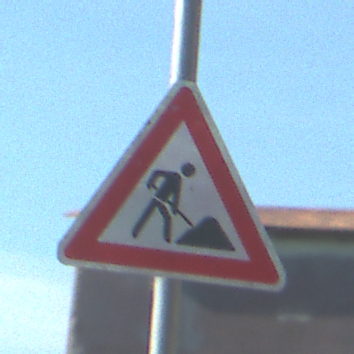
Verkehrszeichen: Arbeitsstelle
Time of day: MorningAfternoon
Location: Outdoor (Suburban)
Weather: Clear
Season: NotSpecified
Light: Natural